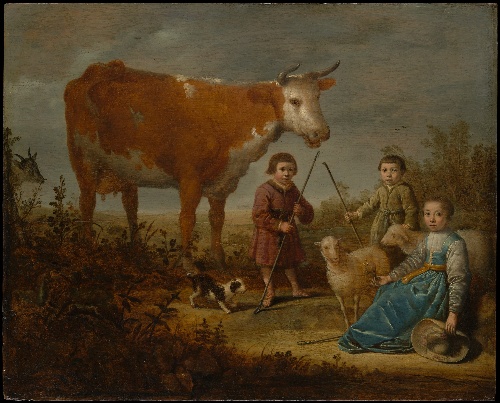
Title: Children and a Cow
Artist: Aelbert Cuyp
Artist bio: Dutch, Dordrecht 1620–1691 Dordrecht
Date: 1635–39
Object type: Painting
Classification: Paintings
Medium: Oil on wood
Dimensions: 17 1/4 x 21 1/2 in. (43.8 x 54.6 cm)
Department: European Paintings
Credit line: Bequest of Mariana Griswold Van Rensselaer, in memory of her father, George Griswold, 1934
Accession year: 1934
Repository: Metropolitan Museum of Art, New York, NY
Tags: Boys|Girls|Cows|Sheep|Dogs